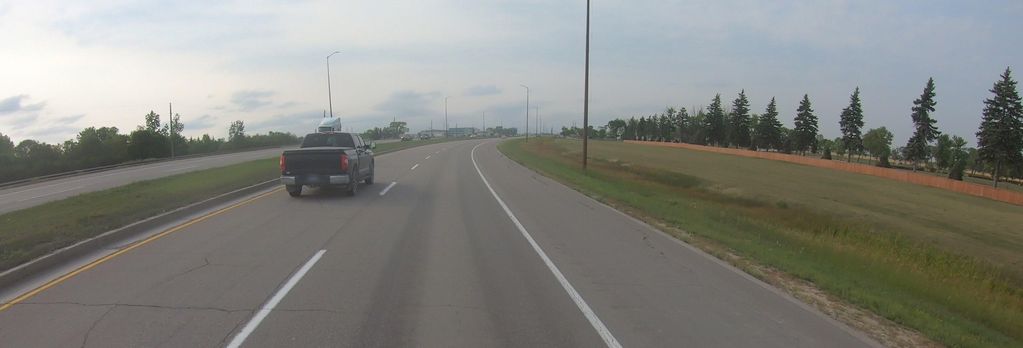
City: winnipeg